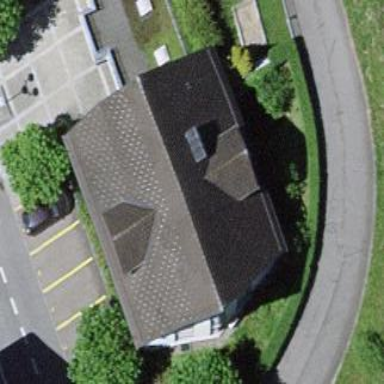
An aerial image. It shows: Community center building.